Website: home-depot
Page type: account-dashboard
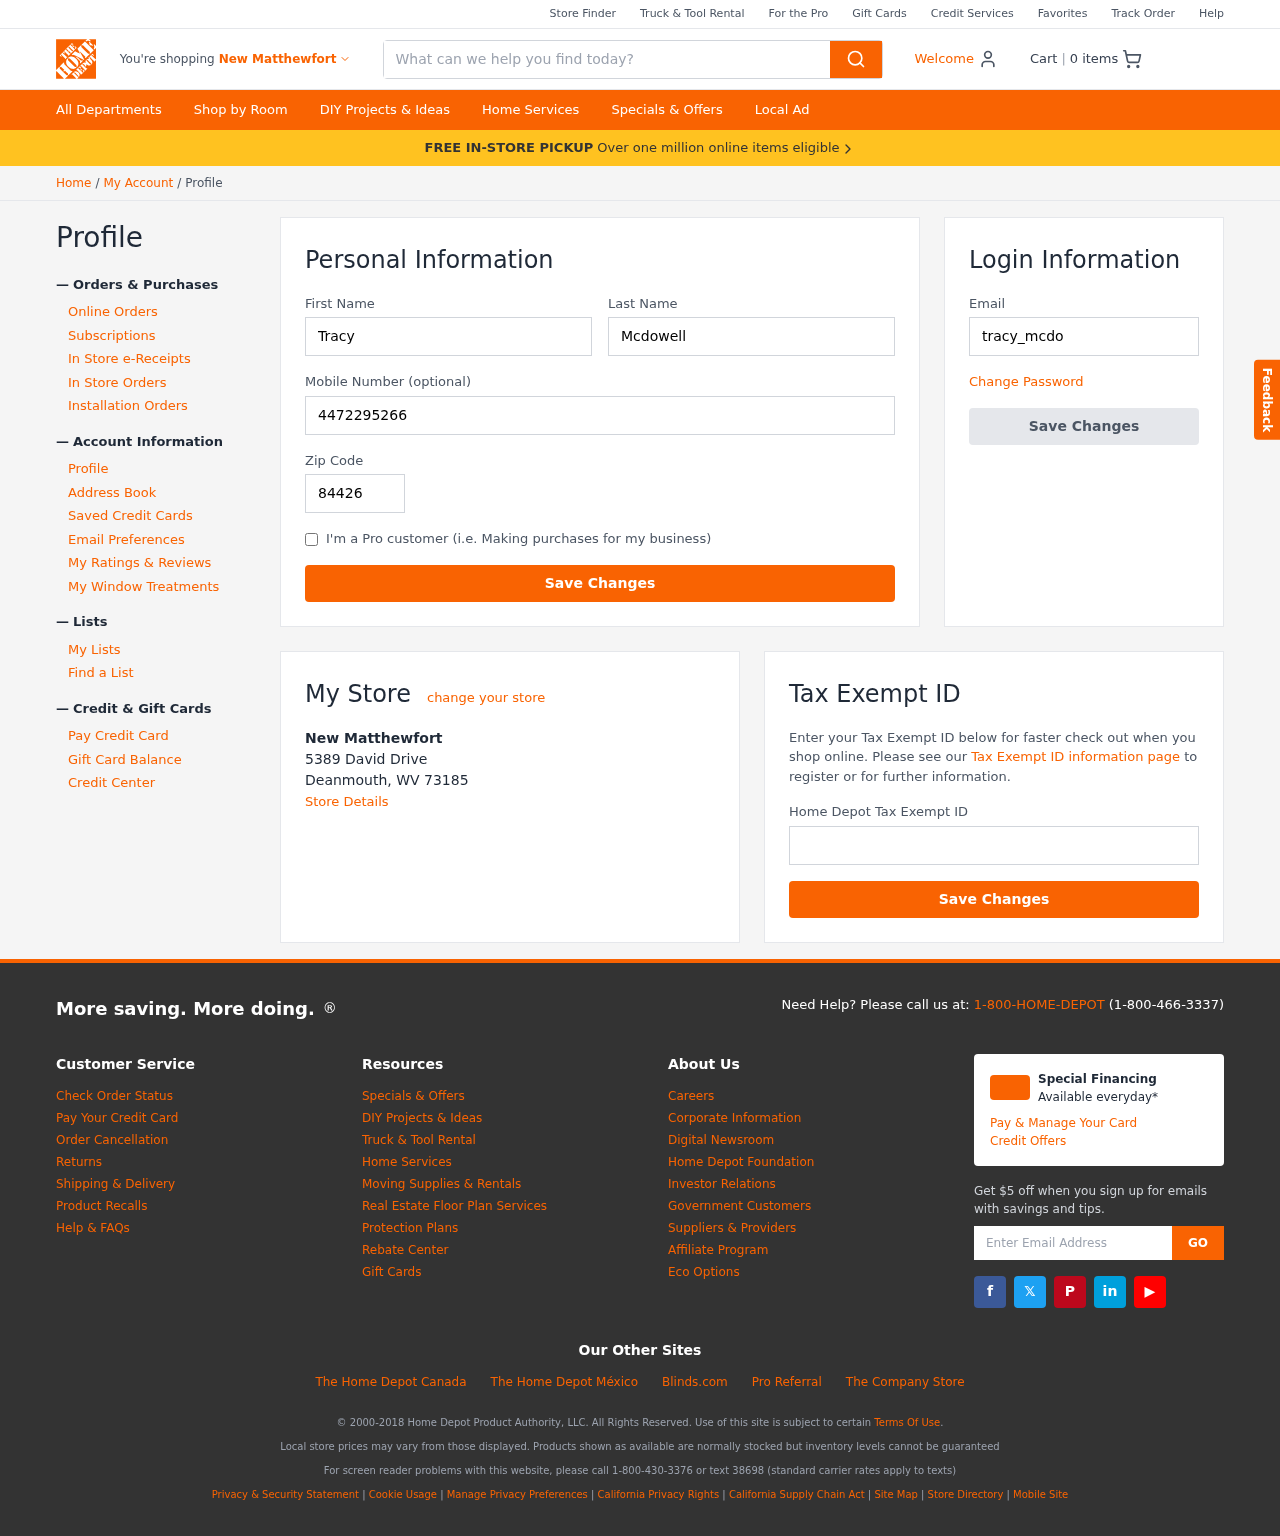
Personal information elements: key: PII_CITY
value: New Matthewfort
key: PII_EMAIL
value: tracy_mcdowell@yahoo.com
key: PII_FIRSTNAME
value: Tracy
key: PII_LASTNAME
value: Mcdowell
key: PII_LOCATION1_CITY_STATE_ZIP
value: Deanmouth, WV 73185
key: PII_LOCATION1_NAME
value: New Matthewfort
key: PII_LOCATION1_STREET
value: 5389 David Drive
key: PII_PHONE
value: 4472295266
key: PII_POSTCODE
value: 84426
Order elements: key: ORDER_NUM_ITEMS
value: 0
Search elements: key: HEADER_SEARCH
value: What can we help you find today?